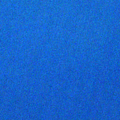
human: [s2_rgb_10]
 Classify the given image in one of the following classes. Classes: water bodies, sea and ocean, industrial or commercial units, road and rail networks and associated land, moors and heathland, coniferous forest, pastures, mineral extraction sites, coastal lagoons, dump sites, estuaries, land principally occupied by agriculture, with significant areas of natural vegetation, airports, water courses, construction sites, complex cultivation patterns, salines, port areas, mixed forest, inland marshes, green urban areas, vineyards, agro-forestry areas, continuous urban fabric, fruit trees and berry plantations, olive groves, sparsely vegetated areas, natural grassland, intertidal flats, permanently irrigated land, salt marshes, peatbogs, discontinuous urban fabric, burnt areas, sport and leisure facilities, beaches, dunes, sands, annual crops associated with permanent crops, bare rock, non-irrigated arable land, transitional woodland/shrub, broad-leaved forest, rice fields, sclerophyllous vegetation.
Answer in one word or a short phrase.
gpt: sea and ocean